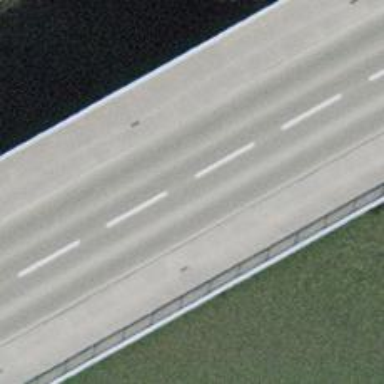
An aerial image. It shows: Primary highway bridge with asphalt surface and dedicated cycle track.